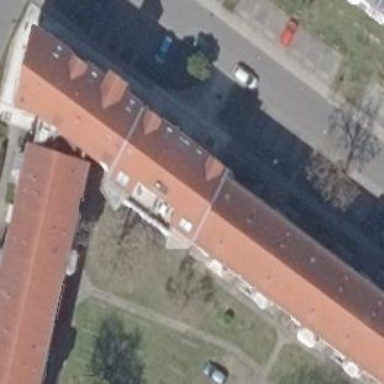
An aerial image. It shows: Building with gabled roof made of red roof tiles.